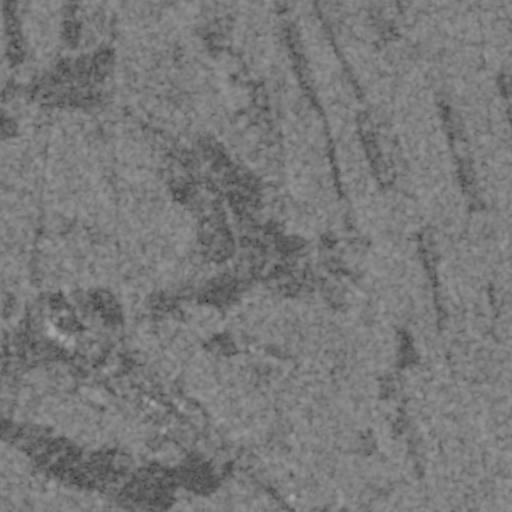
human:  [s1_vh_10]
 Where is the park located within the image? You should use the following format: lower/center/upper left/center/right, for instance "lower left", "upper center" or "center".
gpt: The park is located in the lower left of the image.
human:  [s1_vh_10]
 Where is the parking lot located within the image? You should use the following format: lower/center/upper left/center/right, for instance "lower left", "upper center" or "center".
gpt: The parking lot is located in the lower left of the image.
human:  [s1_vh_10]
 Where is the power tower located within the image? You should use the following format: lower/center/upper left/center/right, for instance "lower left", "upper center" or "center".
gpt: The power tower is located in the left of the image.
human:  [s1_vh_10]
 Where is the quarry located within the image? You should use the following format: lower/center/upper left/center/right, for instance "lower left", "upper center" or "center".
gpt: The quarry is located in the lower left of the image.
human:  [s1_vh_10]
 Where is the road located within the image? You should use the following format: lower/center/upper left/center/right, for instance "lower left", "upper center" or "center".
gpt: There is no road in the image.

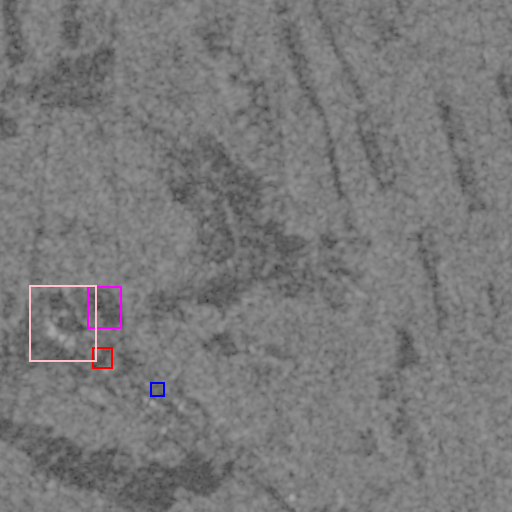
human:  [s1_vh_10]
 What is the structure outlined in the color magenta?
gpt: The structure outlined in magenta is a crop field.
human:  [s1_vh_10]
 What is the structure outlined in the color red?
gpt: The structure outlined in red is a park.
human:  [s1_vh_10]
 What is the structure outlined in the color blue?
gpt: The structure outlined in blue is a parking lot.
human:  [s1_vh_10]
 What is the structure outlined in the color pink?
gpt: The structure outlined in pink is a quarry.
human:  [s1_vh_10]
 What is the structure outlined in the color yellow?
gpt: There is no yellow outline.